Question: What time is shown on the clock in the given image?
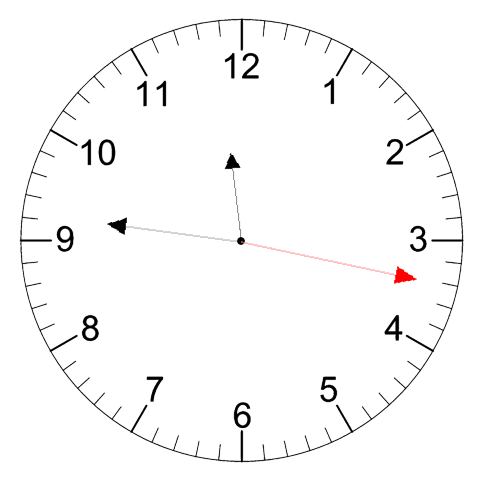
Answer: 11:46:17